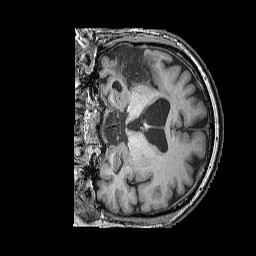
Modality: T1w
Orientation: coronal
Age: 71
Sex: male
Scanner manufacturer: siemens
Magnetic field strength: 3 T
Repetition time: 2.25 s
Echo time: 0.00415 s